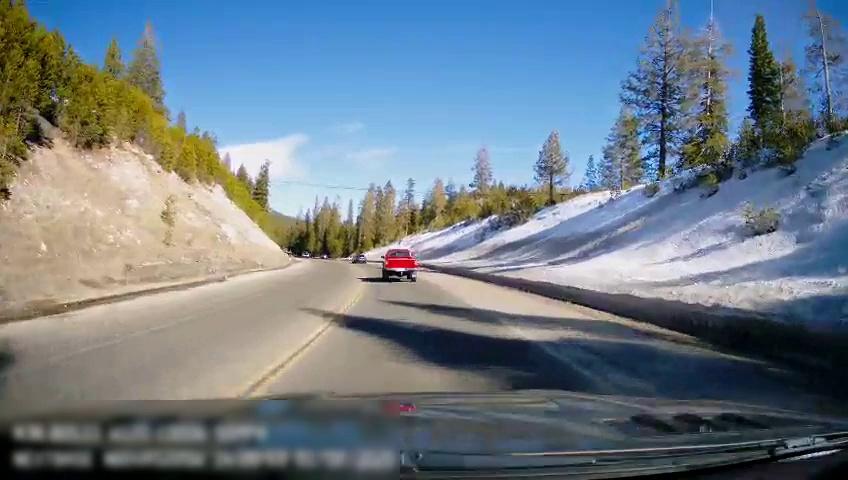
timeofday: Day
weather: Sunny
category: Drivable Space
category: Vehicles | Truck
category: Vehicles | Car
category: Lanes | Current Lane
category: Lanes | Alternate Lane
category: Lanes | Current Lane